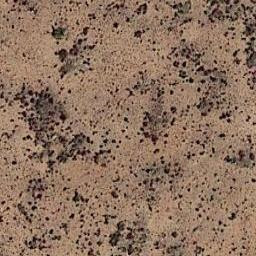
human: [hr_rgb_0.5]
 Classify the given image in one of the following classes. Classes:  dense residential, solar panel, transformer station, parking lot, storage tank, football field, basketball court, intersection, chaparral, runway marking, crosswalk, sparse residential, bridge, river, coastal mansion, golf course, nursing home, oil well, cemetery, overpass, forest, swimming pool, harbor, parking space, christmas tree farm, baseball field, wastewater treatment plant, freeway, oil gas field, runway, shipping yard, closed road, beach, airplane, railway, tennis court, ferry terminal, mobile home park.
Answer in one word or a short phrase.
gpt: chaparral